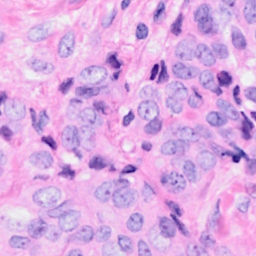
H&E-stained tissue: Breast